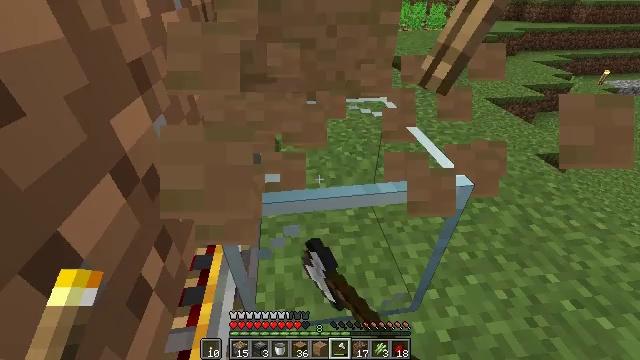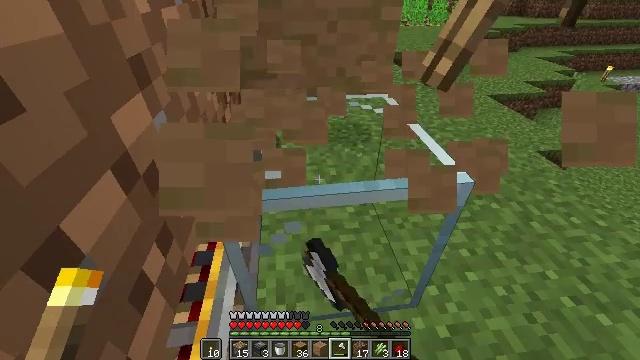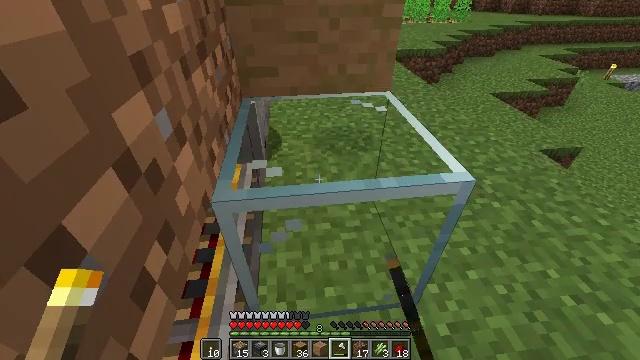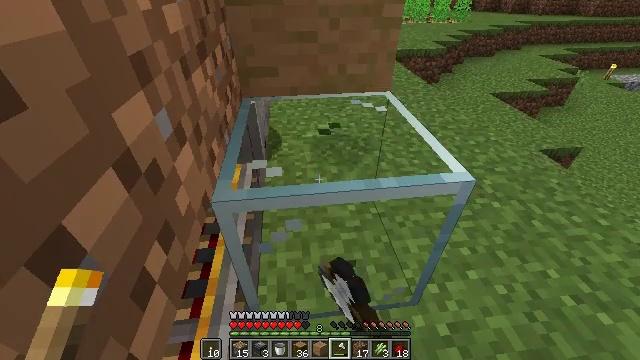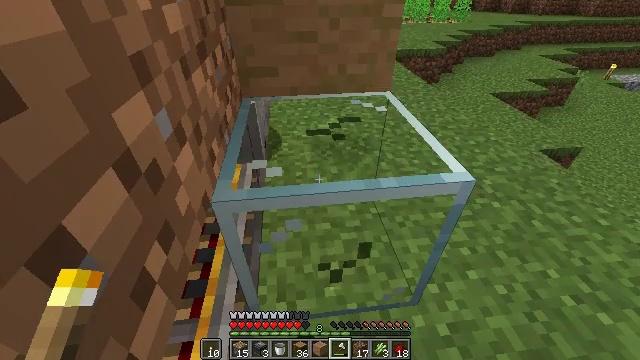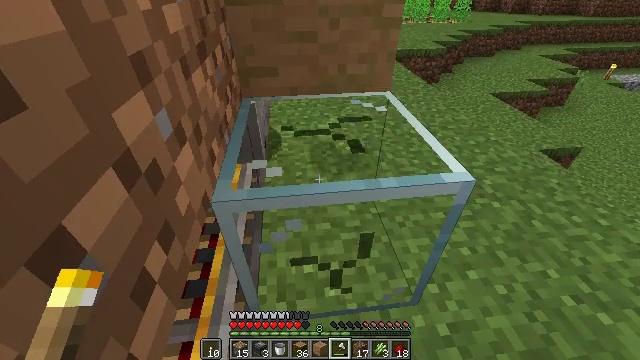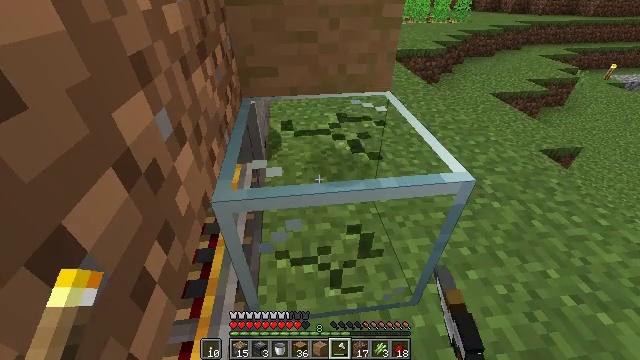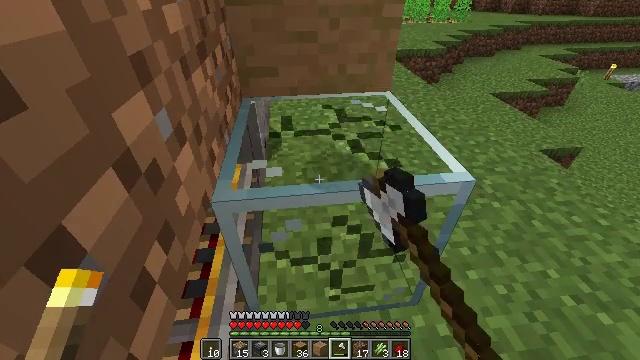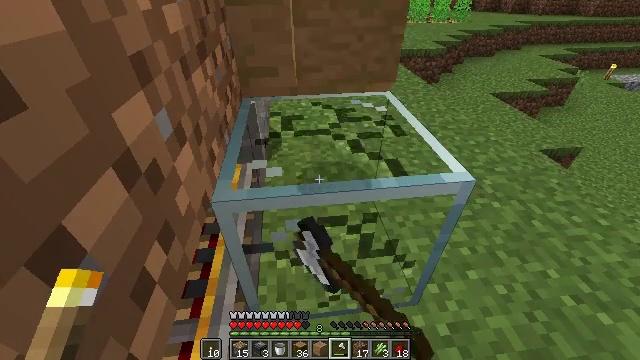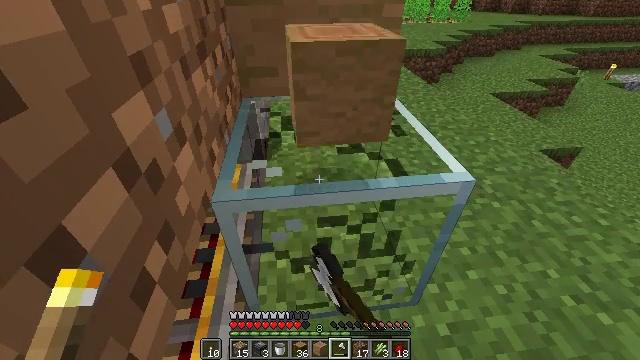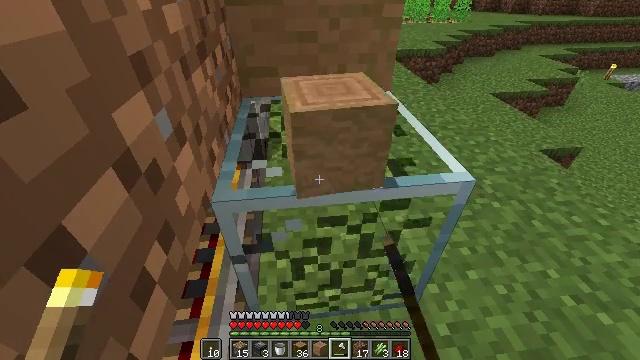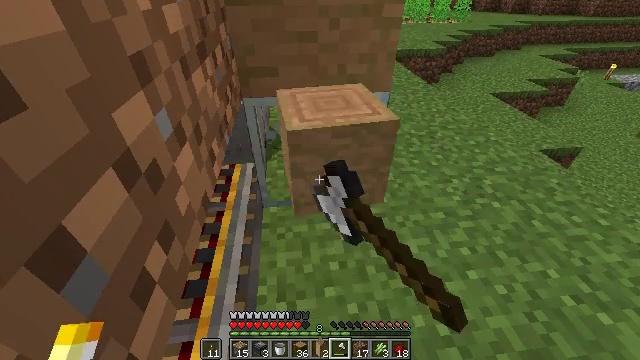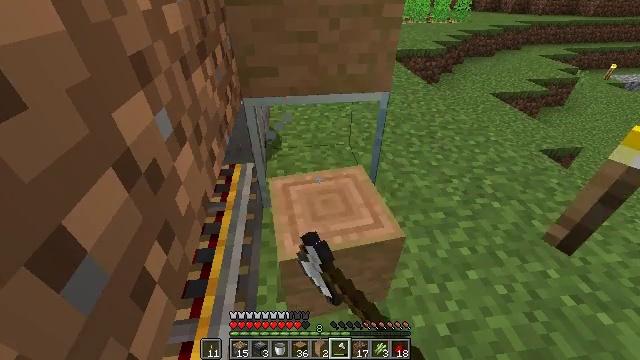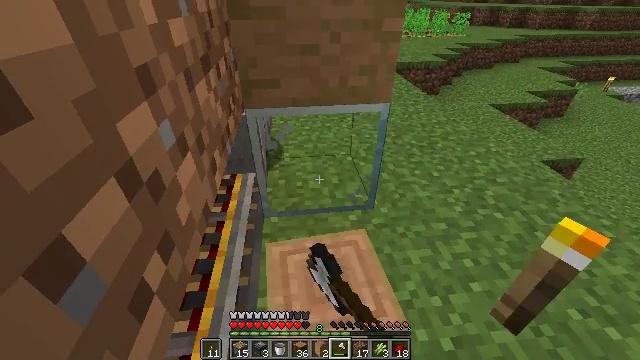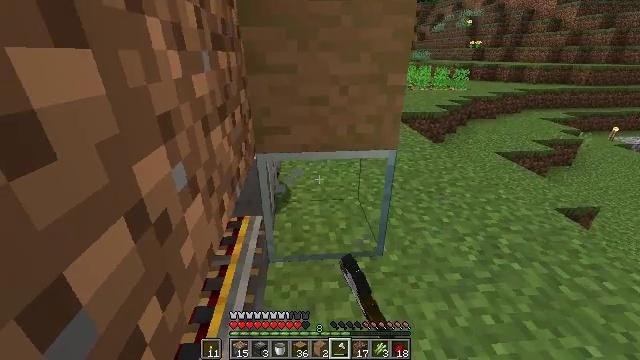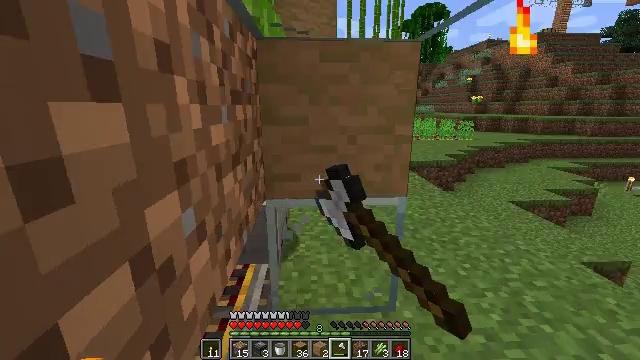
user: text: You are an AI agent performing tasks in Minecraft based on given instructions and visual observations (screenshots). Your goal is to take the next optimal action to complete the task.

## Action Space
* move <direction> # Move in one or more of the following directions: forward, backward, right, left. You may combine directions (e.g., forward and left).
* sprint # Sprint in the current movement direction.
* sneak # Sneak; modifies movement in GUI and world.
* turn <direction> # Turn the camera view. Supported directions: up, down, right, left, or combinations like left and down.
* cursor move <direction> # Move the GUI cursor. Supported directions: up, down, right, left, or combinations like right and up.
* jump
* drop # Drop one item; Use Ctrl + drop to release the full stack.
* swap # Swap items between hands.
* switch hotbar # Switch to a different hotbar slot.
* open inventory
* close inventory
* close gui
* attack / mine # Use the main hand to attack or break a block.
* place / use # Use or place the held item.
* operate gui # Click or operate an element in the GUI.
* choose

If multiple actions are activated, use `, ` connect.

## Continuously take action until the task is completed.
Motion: motion action
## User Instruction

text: Mine the glass to clear the view.
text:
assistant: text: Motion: attack / mine
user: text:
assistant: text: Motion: attack / mine
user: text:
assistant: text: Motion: attack / mine
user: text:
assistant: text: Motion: attack / mine
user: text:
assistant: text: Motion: attack / mine
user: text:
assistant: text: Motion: attack / mine
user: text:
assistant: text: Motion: attack / mine
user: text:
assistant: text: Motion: attack / mine
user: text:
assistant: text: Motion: attack / mine
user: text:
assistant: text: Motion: attack / mine
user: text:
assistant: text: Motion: attack / mine
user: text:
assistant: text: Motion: attack / mine
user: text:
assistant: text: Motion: turn up, attack / mine
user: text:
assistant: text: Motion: turn left and up, attack / mine
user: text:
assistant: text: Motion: turn left and up, attack / mine
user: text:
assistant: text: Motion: attack / mine